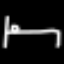
Label: bed